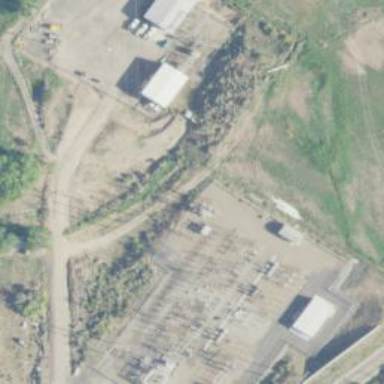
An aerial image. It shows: Outdoor distribution level power substation.